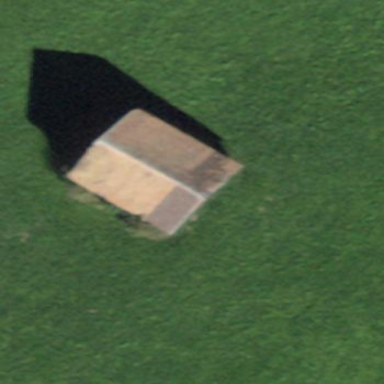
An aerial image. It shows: Rural barn.